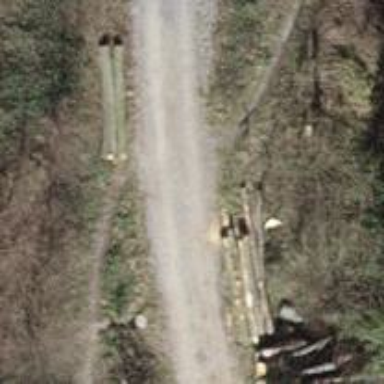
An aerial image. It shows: Path on the ground.